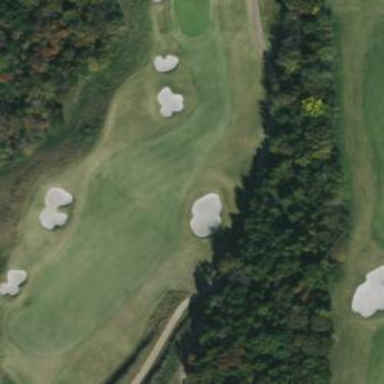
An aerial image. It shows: View of golf hole.